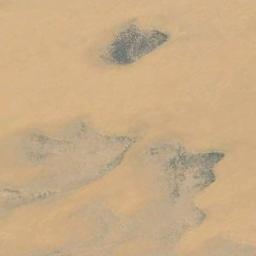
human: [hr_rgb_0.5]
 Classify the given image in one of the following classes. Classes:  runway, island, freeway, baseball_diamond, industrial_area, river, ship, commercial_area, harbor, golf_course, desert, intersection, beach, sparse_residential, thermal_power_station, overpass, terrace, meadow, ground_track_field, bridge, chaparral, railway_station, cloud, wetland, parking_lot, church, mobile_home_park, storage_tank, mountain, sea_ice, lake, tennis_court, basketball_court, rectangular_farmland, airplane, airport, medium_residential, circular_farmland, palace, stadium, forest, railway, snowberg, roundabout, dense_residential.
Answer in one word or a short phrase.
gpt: desert